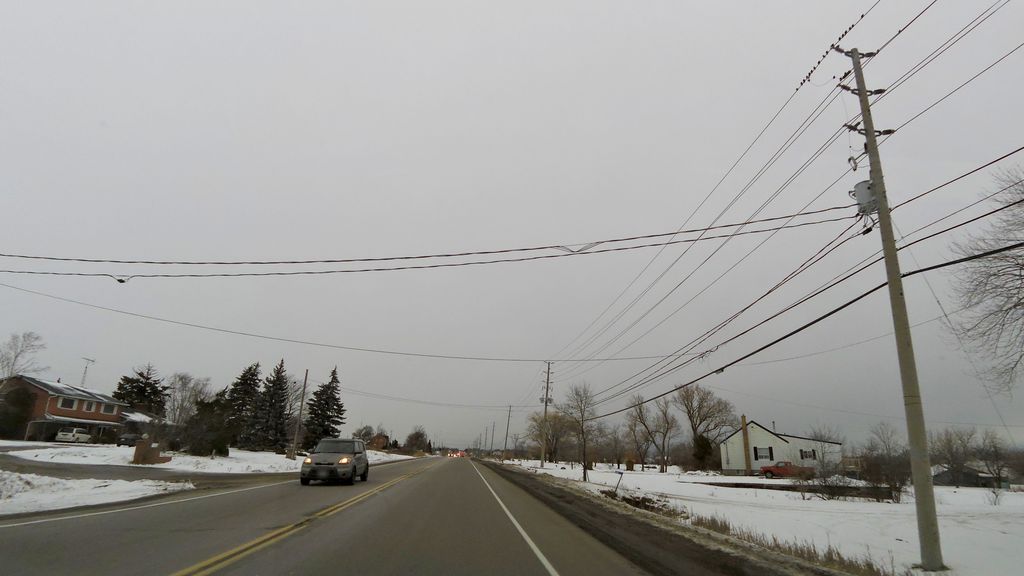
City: hamilton